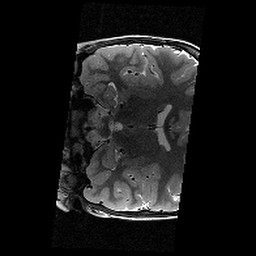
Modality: T2w
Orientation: coronal
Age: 11
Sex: female
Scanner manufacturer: siemens
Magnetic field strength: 3 T
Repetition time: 9.23 s
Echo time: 0.067 s